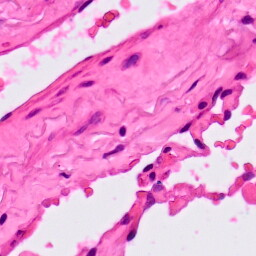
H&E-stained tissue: Lung